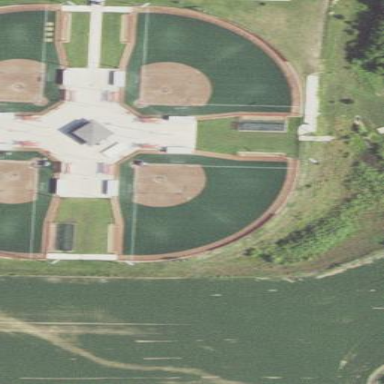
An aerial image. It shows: Baseball or softball pitch with artificial turf surface for leisure sports.